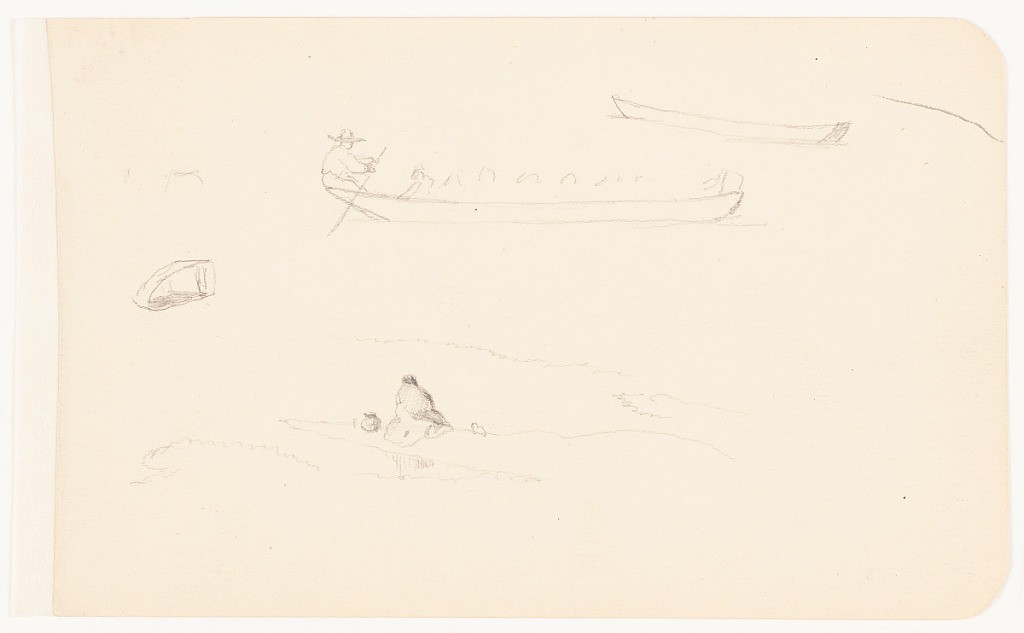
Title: Sketches of Canoes and Figures, Mexico
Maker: Frederic Edwin Church, American, 1826–1900
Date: February–April 1889
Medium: Graphite on off-white wove paper; verso: graphite
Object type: Drawing
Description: Mixed sketches of canoes and figures in Mexico. At upper right, an empty canoe is viewed in profile, while below it at upper center, a canoe manned with several figures is piloted by a helmsman with a wide brimmed hat. At lower center, another figure, likely a woman, is shown from behind as she is seated on the water's edge. A jar sits on the ground beside her at left.

Verso: Landscape sketch showing a view of a canoe on a lake in Mexico, likely Lake Pátzcuaro or Cuitzeo. In the immediate foreground at lower center, the nearby muddy shore is visible, while just beyond it at left, a figure pilots a canoe, viewed in right profile. The surface of the lake extends across the middle distance until it reaches the mountainous opposite shore in background. Two tall, pointed peaks are visible at far left and upper center.